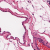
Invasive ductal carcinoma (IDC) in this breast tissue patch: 0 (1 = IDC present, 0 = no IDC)